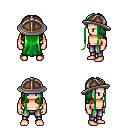
a pixel art fantasy rpg character, male body template, human, light skin, leather shoulder armor, metal pants, green extra-long hairstyle, chain helm, four views (front, back, left, right), 2x2 character sprite sheet, small pixel art, hard edges, no anti-aliasing